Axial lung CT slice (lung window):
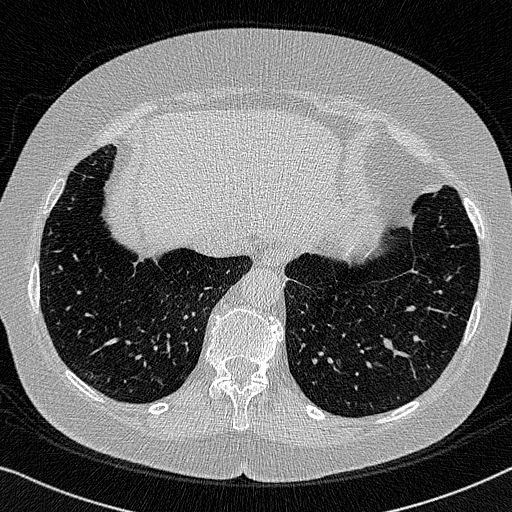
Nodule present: no